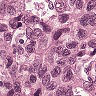
Metastatic tissue present: yes